Aerial crown-view tile of a tropical tree (Barro Colorado Island, Panama), acquired 20240611:
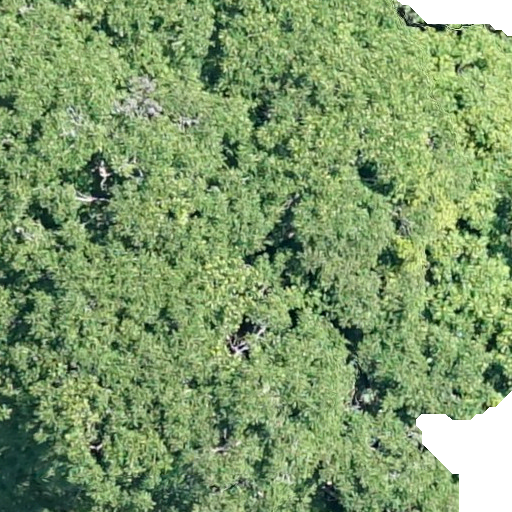
Species: Dipteryx oleifera
GBIF accepted scientific name: Dipteryx oleifera
Crown area: 616.48 m²